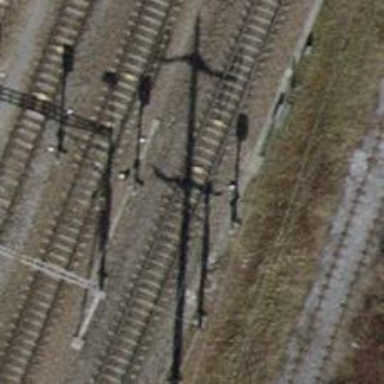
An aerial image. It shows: Railway signal.